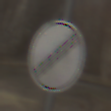
Verkehrszeichen: EndeSaemtlicherBegrenzungen
Umgebung: Outdoor, Nature
Tageszeit: MorningAfternoon
Wetter: PartlyCloudy
Licht: Natural
Jahreszeit: Winter
Kontrast: MediumContrast